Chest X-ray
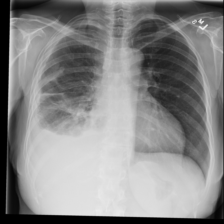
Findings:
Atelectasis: negative
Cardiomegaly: negative
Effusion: positive
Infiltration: negative
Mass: negative
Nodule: negative
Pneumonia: negative
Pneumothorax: negative
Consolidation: negative
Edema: negative
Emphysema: negative
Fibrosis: negative
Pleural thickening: positive
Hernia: negative